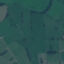
Land use / land cover: Pasture